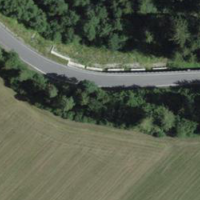
EUNIS habitat code: 44
Species observed at this site:
Neottia nidus-avis